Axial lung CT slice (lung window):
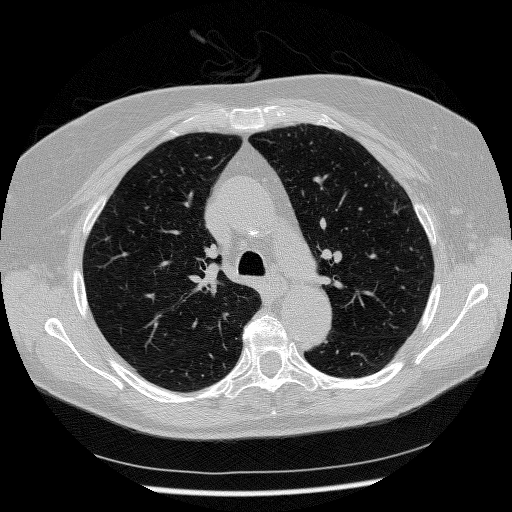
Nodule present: no